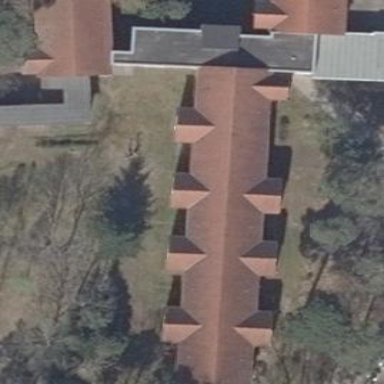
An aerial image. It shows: Part of building.